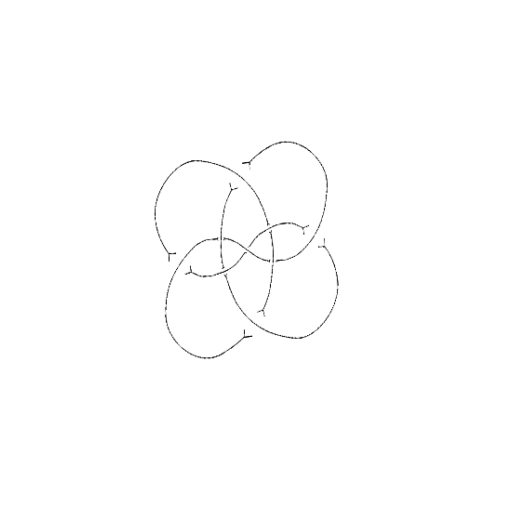
Crossing number: 9